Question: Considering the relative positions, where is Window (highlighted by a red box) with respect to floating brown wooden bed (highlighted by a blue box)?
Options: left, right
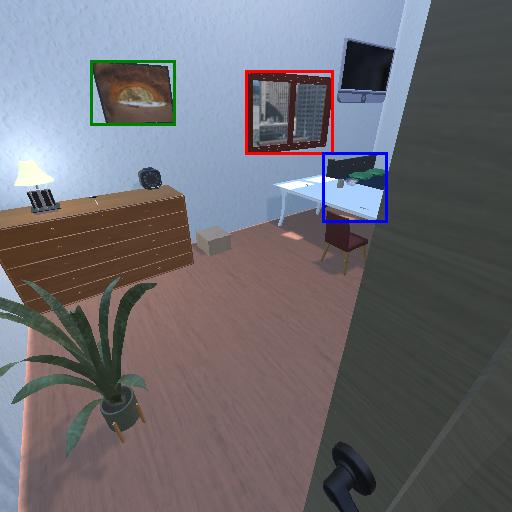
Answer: left